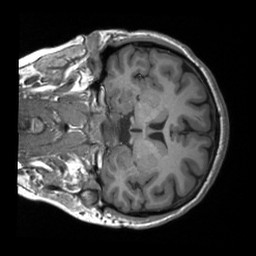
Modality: T1w
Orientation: coronal
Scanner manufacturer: siemens
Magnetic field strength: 3 T
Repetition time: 2 s
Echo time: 0.0023 s